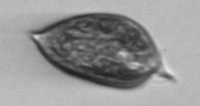
Label: Prorocentrum_micans